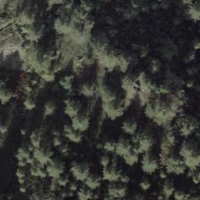
EUNIS habitat code: 41
Species observed at this site:
Achillea macrophylla